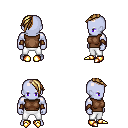
a pixel art fantasy rpg character, male body template, dark elf, purple skin, brown sleeveless shirt, white pants, blonde long mohawk hairstyle, cloth bracers, gold boots, four views (front, back, left, right), 2x2 character sprite sheet, small pixel art, hard edges, no anti-aliasing